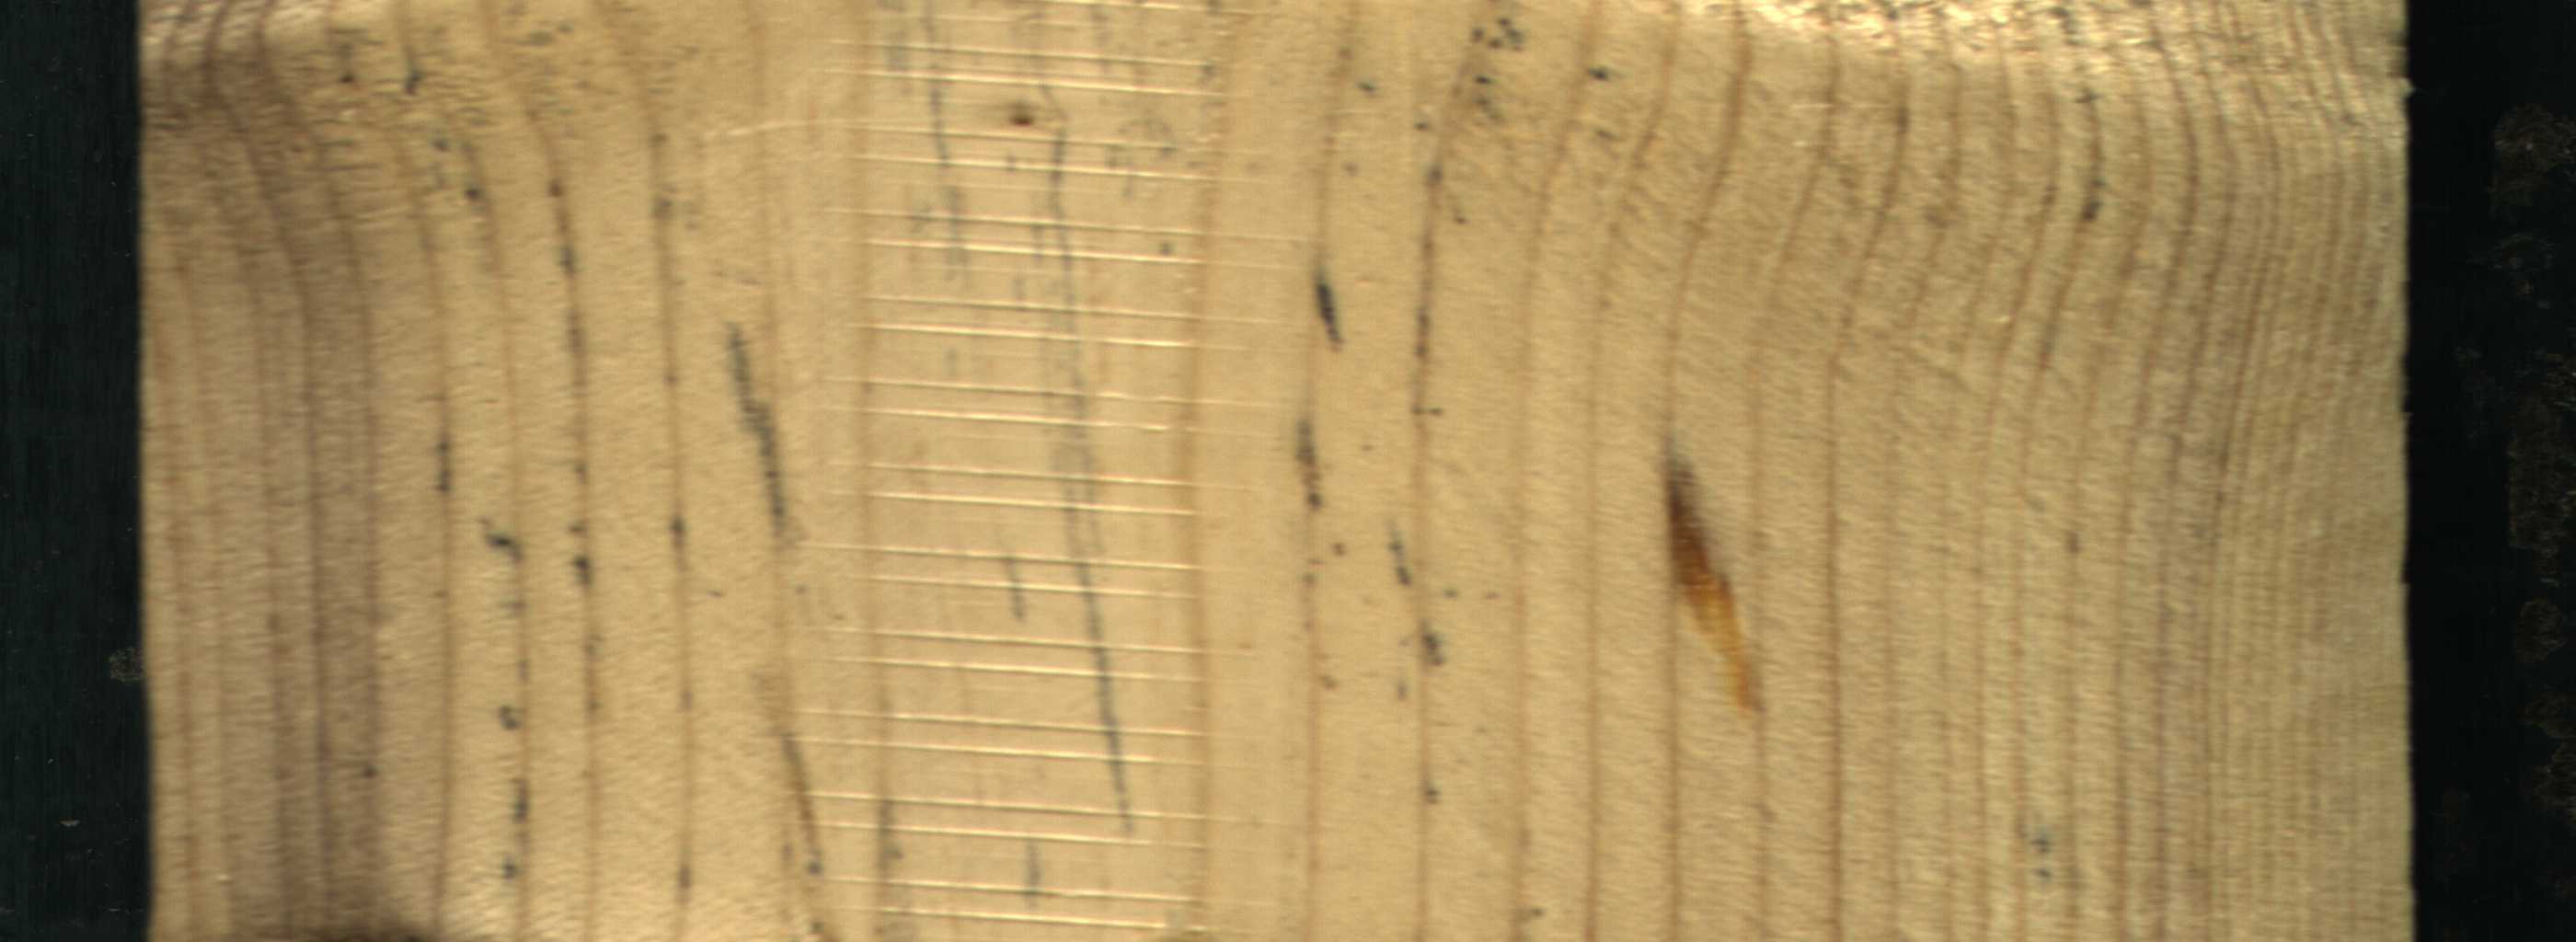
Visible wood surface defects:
resin